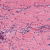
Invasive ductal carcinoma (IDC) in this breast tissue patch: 1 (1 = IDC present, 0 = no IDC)